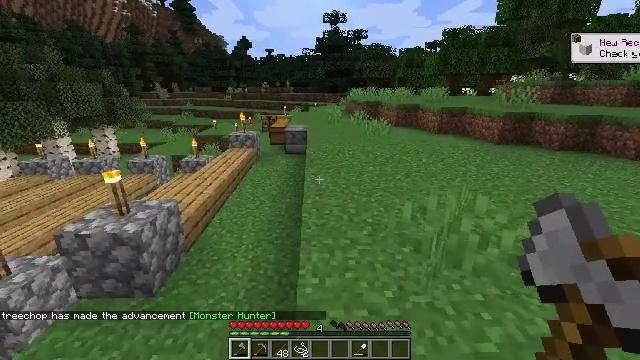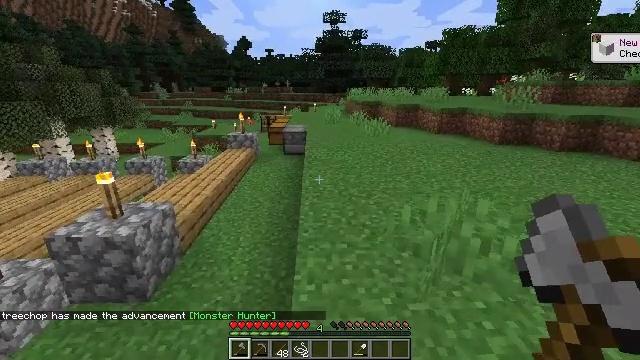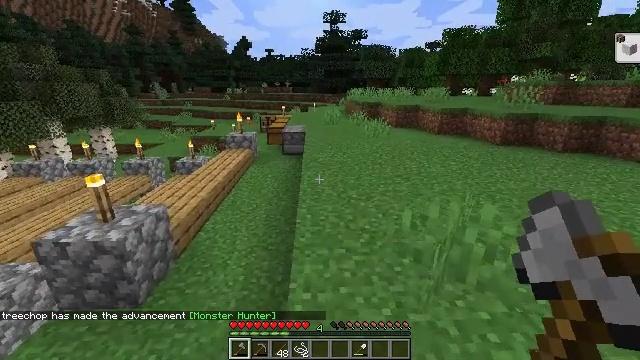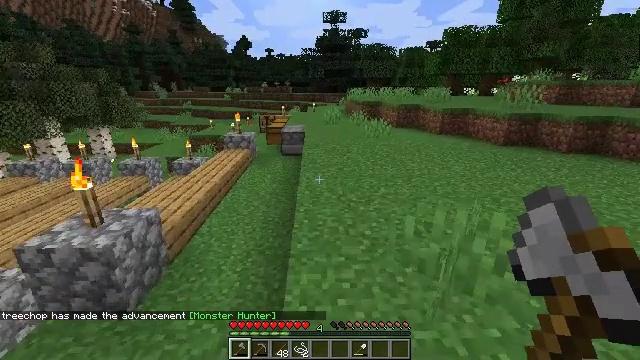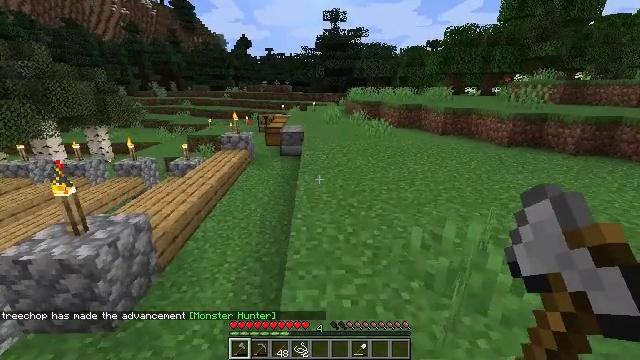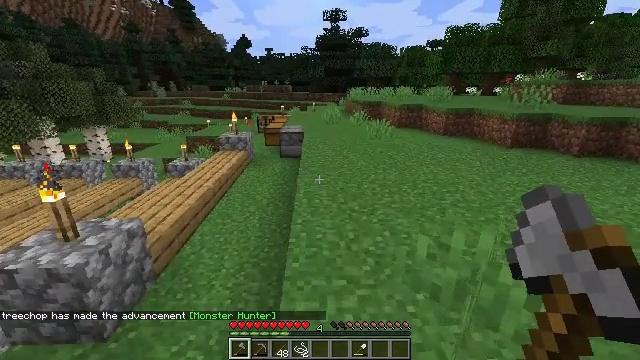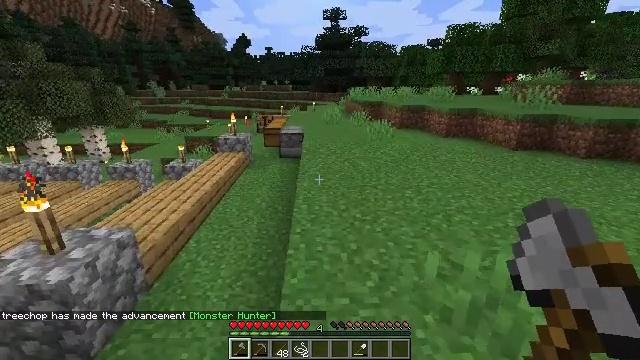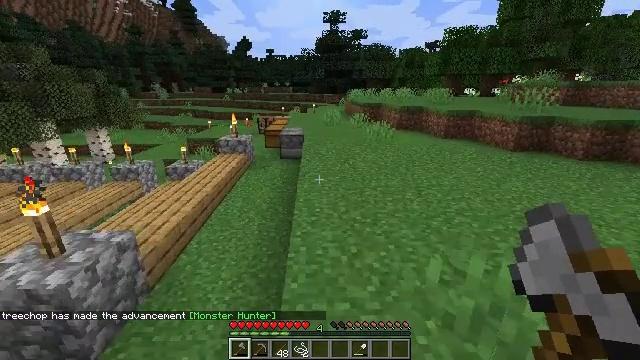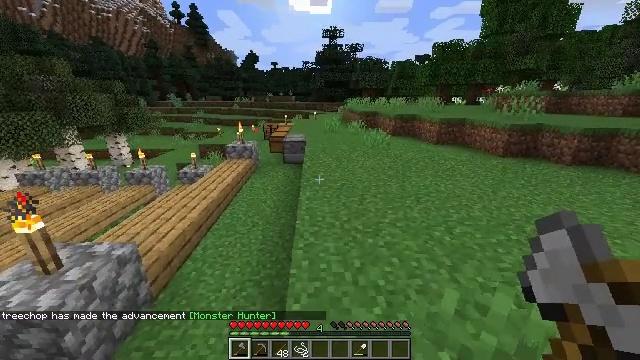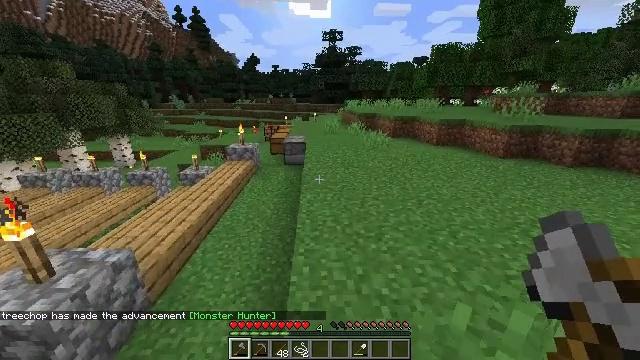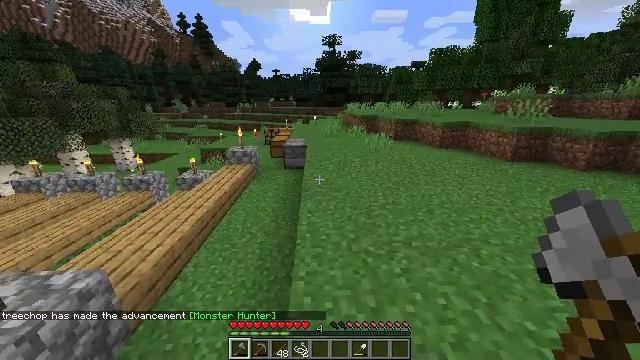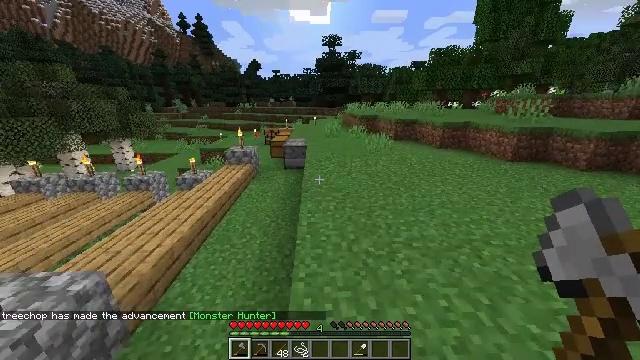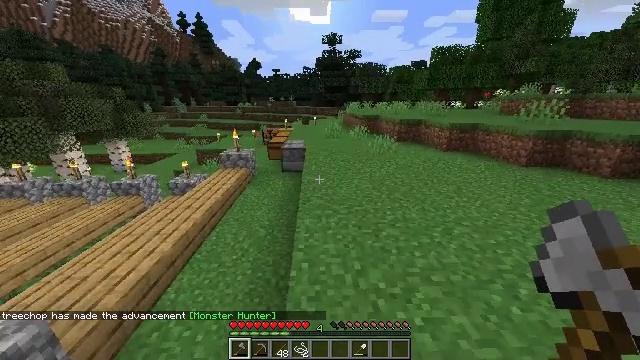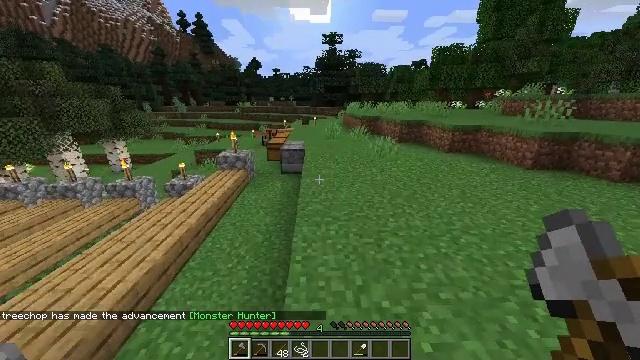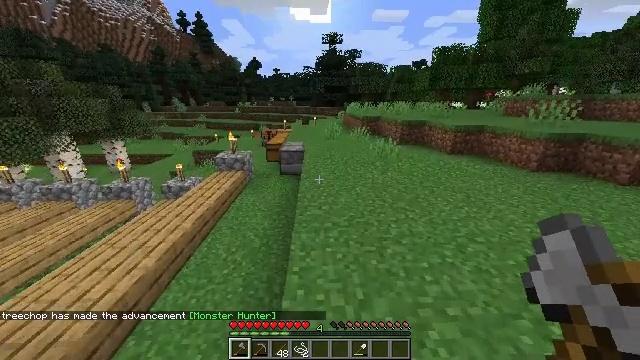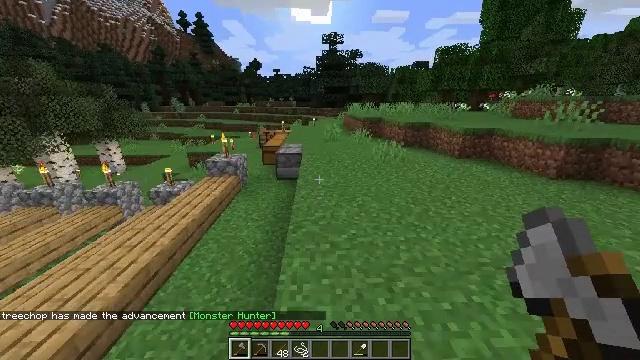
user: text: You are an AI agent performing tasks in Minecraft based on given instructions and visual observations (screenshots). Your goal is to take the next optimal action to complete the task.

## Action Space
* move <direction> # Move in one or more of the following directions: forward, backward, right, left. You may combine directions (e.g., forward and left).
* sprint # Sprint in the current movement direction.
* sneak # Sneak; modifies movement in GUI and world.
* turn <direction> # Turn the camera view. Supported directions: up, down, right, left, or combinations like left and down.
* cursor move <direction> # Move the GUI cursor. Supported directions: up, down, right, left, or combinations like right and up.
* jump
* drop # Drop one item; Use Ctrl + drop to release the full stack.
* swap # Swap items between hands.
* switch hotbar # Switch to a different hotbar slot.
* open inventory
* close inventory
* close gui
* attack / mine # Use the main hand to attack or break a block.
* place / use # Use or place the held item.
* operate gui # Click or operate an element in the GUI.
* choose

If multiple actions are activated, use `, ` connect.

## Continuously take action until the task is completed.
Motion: motion action
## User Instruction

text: Craft a loom.
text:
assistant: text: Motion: no_op
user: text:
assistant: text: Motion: move forward
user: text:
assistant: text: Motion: move forward
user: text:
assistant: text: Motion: move forward
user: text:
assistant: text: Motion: no_op
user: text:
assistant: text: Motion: move forward
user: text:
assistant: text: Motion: move forward
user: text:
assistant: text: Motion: move forward
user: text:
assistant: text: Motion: move forward
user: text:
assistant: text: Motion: move forward
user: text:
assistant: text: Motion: move forward
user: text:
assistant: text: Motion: move forward
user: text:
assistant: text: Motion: move forward
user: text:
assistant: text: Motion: move forward
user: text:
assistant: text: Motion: move forward
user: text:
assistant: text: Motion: move forward
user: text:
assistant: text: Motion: move forward
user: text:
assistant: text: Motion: move forward
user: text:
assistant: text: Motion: move forward, turn down
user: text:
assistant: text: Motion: move forward, turn left and down
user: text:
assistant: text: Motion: move forward, turn left and down
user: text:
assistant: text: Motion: move forward
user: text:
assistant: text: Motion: move forward
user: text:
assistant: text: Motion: move forward
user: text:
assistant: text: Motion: move forward
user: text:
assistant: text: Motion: move forward, turn left
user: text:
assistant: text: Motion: move forward, turn down
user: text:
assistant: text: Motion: move forward
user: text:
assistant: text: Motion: move forward
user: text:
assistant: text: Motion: move forward